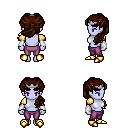
a pixel art fantasy rpg character, female body template, dark elf, purple skin, gold arm armor, magenta pants, brown princess hairstyle, silver tiara, white cloth bracers, gold boots, four views (front, back, left, right), 2x2 character sprite sheet, small pixel art, hard edges, no anti-aliasing